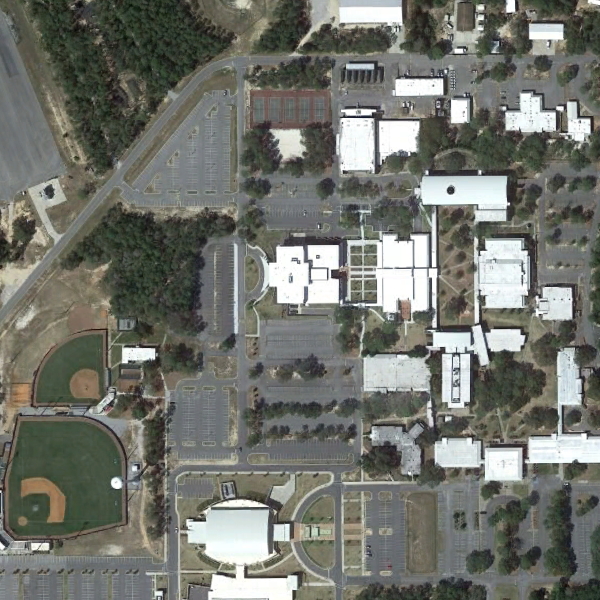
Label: School